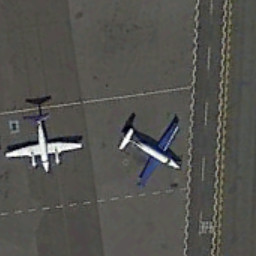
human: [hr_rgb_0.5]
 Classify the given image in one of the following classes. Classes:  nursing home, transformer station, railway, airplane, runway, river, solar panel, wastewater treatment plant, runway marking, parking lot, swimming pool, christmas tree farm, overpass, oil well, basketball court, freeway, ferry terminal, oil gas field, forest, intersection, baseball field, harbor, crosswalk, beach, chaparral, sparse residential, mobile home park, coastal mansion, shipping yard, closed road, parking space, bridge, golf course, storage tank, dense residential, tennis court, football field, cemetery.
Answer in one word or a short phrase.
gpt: airplane